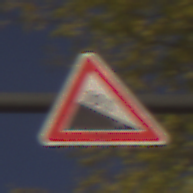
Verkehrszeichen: Gefaelle10
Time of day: SunriseSunset
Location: Outdoor (Urban)
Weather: PartlyCloudy
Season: Autumn
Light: Natural